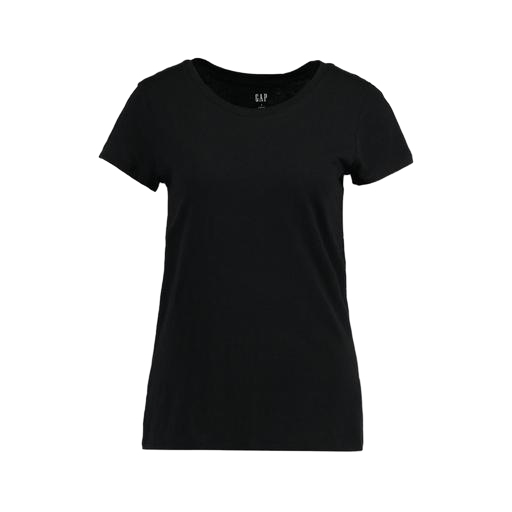
black t-shirt basique jersey, black fitted tee, slim fitted black t-shirt, white background